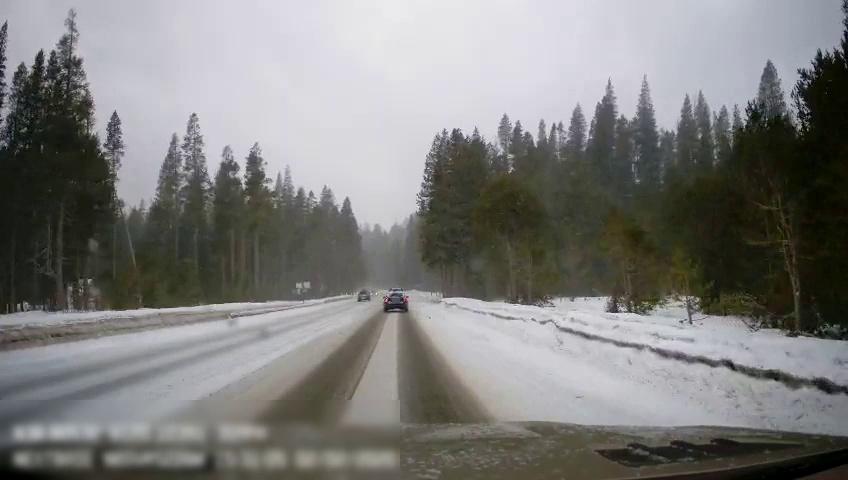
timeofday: Day
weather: Snowy
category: Drivable Space
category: Vehicles | SUV
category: Vehicles | SUV